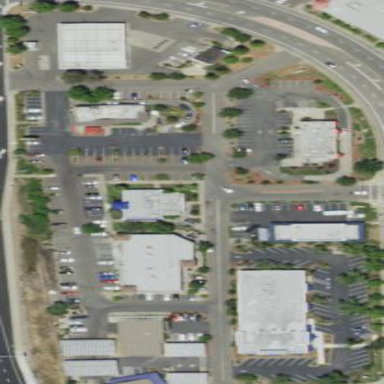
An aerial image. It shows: Retail area.